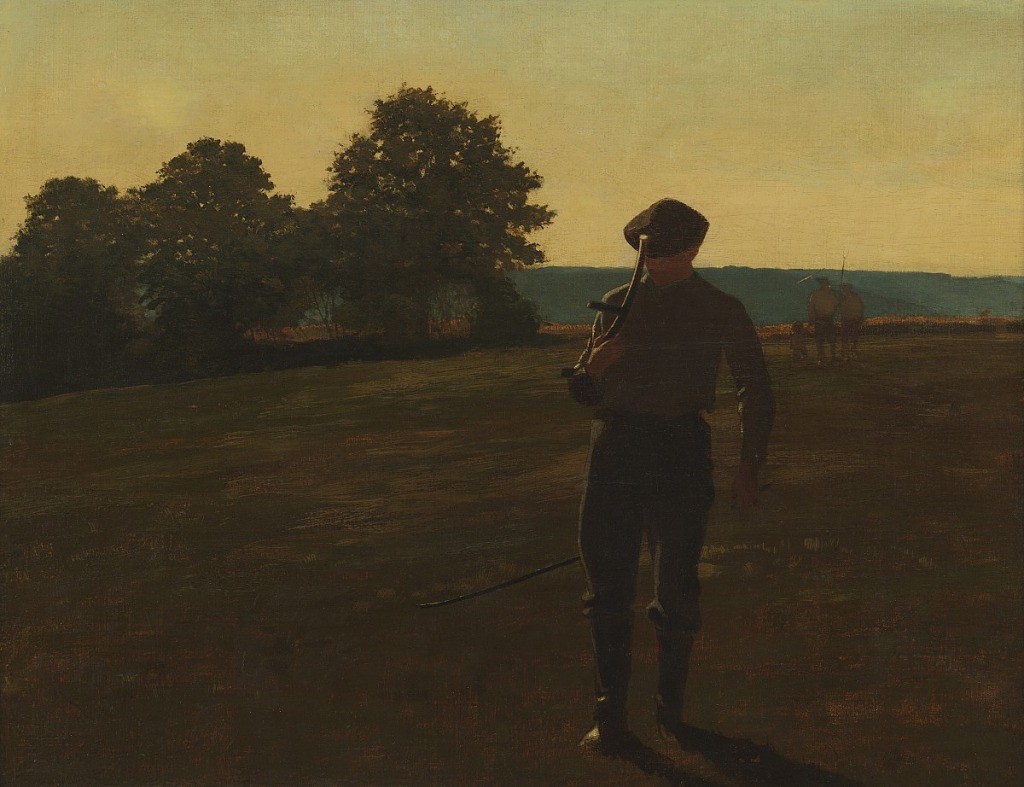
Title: Man with a Scythe
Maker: Winslow Homer, American, 1836–1910
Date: ca. 1869
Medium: Brush and oil paint on canvas
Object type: Painting
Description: Horizontal view of a figure of a man with a scythe under his left arm in the foreground and a thinly-painted grouping of two men, with rake, pitchfork, and child in right background, all walking across a sloping meadow at dusk.  Grouping of large trees at left middleground, between the foreground meadow and wheat field, which leads to a blue range of hills in the background and a pale afterglow in the sky.